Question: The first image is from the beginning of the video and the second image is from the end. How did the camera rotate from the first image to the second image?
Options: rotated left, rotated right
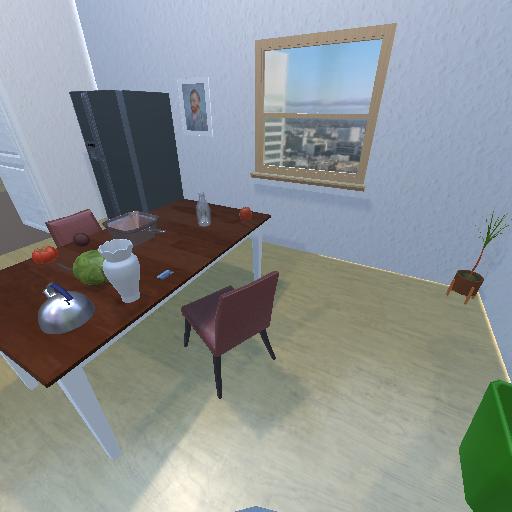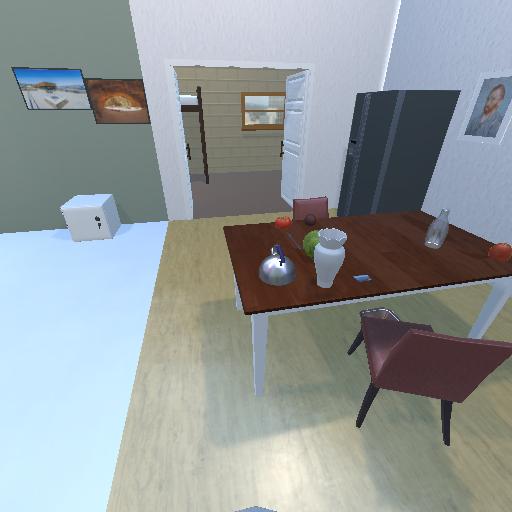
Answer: rotated left